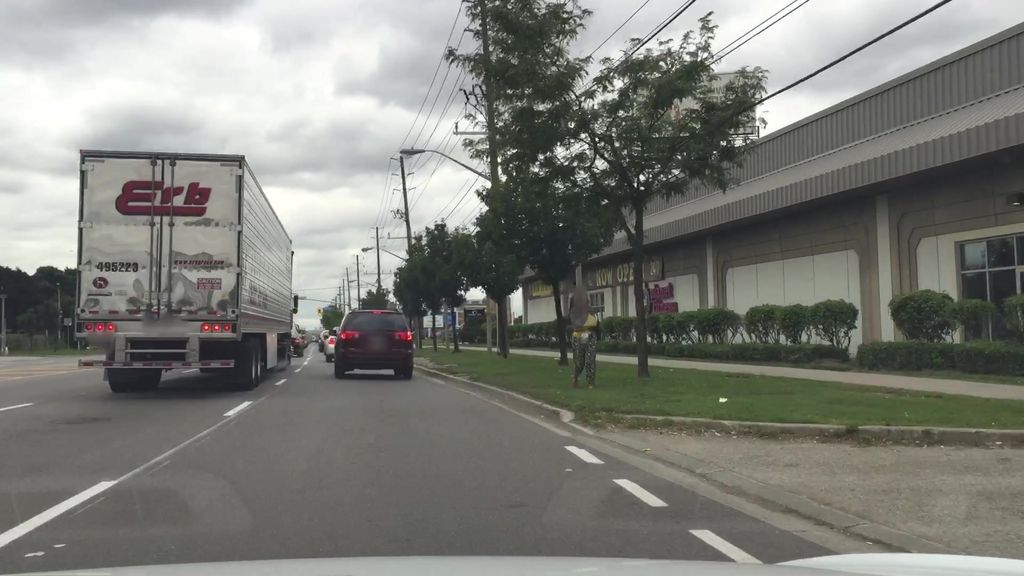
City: toronto